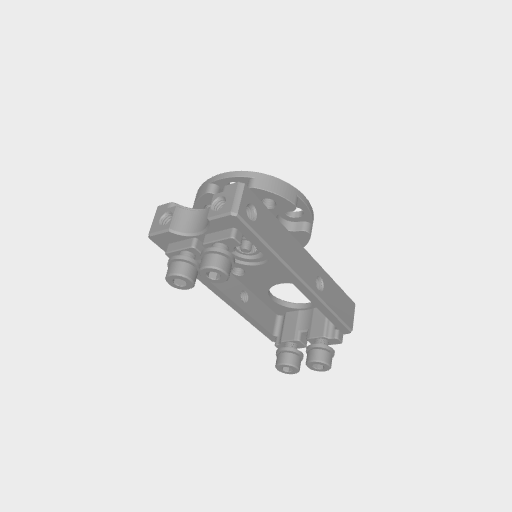
Part: CompactServoBlock27W